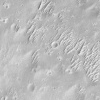
Atmospheric dust classification: not_dusty